The picture encodes a bearing's raw vibration samples as pixel intensities in a 2-D grid. Based on the visible evidence, which condition applies: normal, inner_race, outer_race, ball?
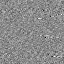
Answer: inner_race